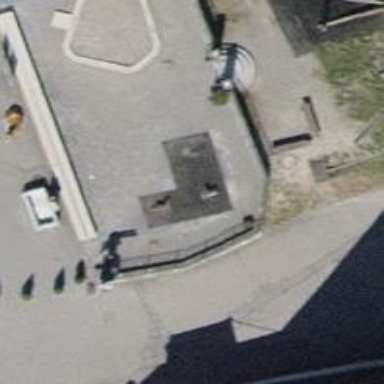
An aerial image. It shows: Playground with springy equipment.